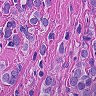
Metastatic tissue present: yes